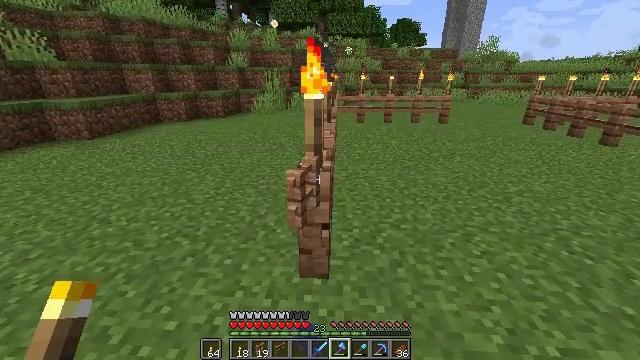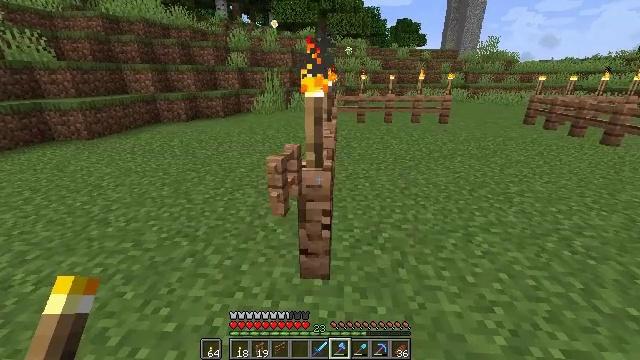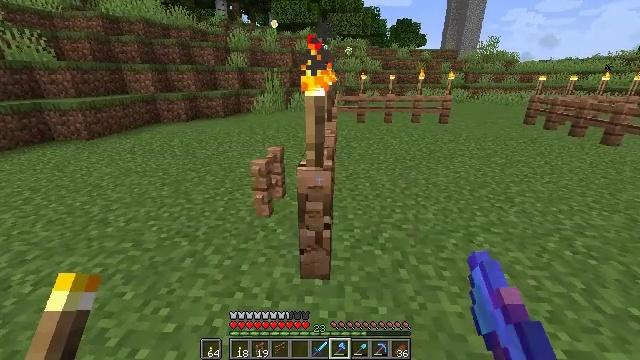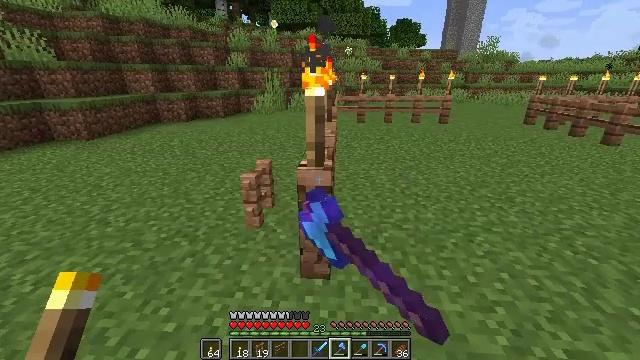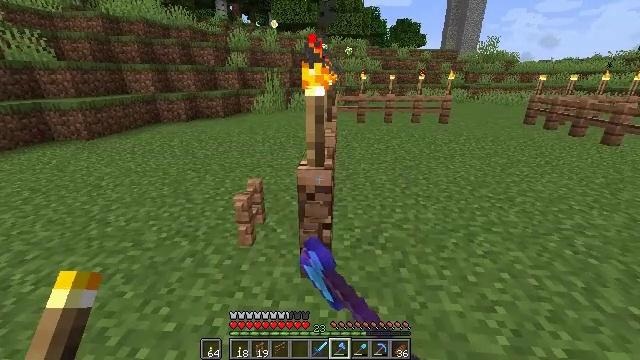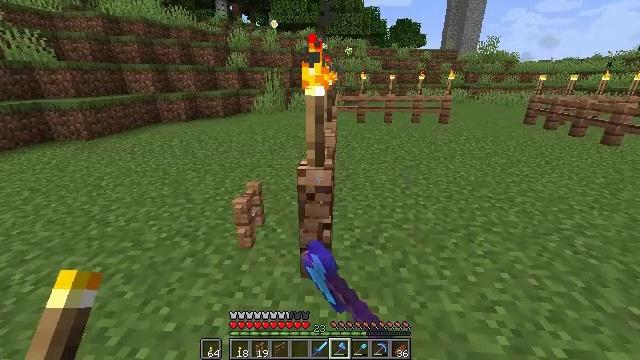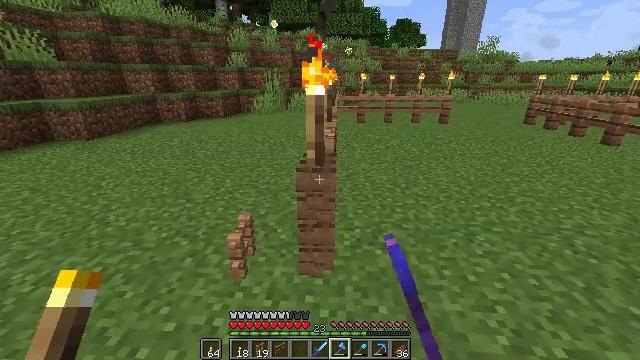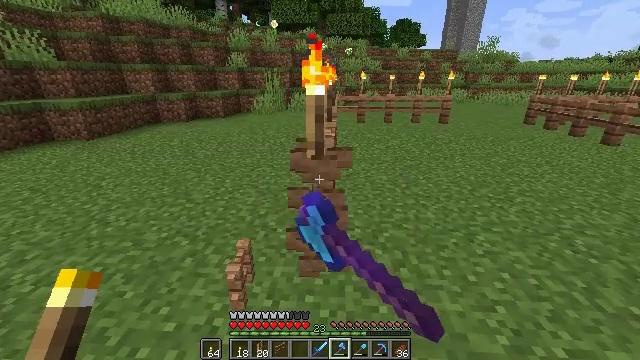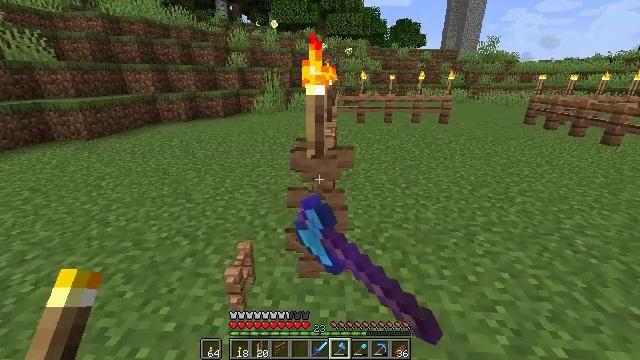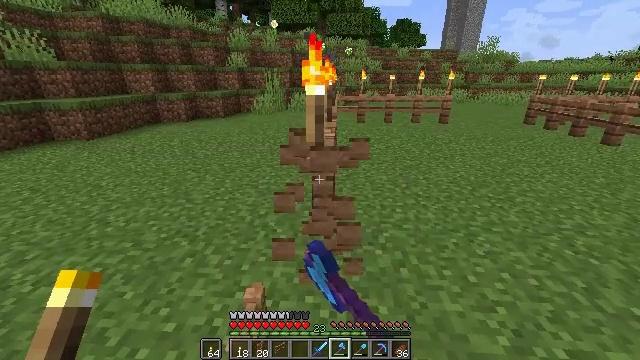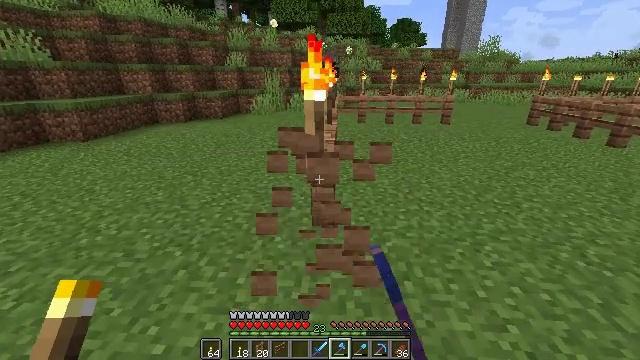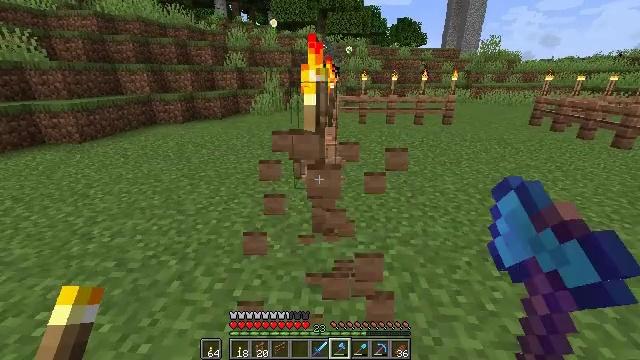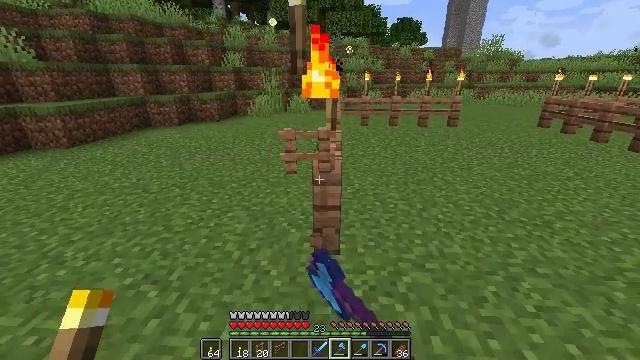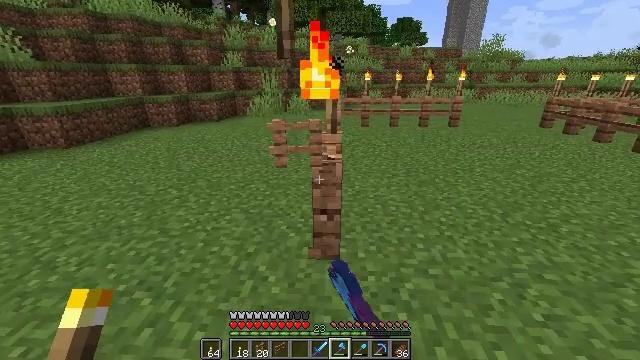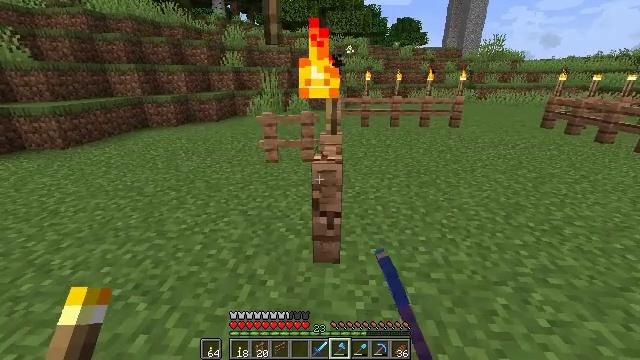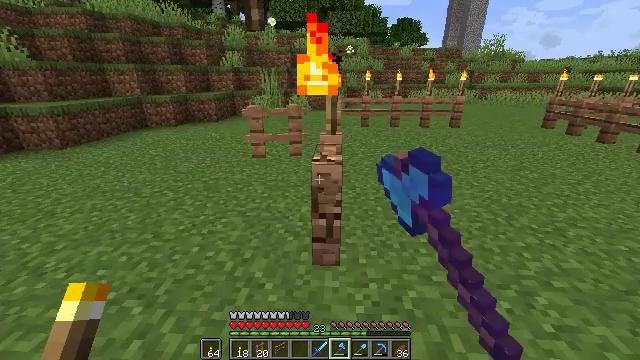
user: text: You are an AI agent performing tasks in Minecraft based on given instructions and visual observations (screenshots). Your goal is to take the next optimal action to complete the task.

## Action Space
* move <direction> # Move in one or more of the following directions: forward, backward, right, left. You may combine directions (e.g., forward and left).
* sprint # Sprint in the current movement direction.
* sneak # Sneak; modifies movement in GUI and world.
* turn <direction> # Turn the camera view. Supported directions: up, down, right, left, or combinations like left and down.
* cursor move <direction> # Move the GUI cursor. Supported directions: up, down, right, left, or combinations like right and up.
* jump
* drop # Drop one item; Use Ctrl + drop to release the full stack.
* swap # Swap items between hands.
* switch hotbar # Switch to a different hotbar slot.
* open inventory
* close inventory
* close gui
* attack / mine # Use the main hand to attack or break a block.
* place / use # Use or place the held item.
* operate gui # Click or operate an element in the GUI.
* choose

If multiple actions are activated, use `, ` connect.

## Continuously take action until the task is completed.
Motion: motion action
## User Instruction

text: Gather the jungle fence pieces.
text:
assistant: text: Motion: attack / mine
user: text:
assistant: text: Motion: attack / mine
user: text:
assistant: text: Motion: attack / mine
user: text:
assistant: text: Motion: attack / mine
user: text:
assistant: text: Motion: attack / mine
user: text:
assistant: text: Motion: attack / mine
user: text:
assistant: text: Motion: attack / mine
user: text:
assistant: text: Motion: attack / mine
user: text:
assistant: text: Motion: move forward, attack / mine
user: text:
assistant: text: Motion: move forward, attack / mine
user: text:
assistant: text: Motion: move forward, attack / mine
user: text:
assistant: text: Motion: move forward, attack / mine
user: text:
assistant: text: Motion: attack / mine
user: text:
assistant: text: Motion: attack / mine
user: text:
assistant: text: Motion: attack / mine
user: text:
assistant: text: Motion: attack / mine
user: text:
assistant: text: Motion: attack / mine
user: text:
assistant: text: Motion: attack / mine
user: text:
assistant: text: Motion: attack / mine
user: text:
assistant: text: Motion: attack / mine
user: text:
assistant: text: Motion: attack / mine
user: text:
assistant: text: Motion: attack / mine
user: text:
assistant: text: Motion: move forward, attack / mine
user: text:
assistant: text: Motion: move forward, attack / mine
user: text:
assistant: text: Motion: move forward, attack / mine
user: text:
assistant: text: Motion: move forward, turn right, attack / mine
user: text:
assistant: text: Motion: move forward, attack / mine
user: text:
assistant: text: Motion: attack / mine
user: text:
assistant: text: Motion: attack / mine
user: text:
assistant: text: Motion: attack / mine